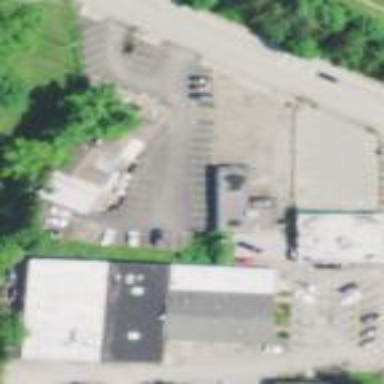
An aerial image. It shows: Retail area.